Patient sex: M
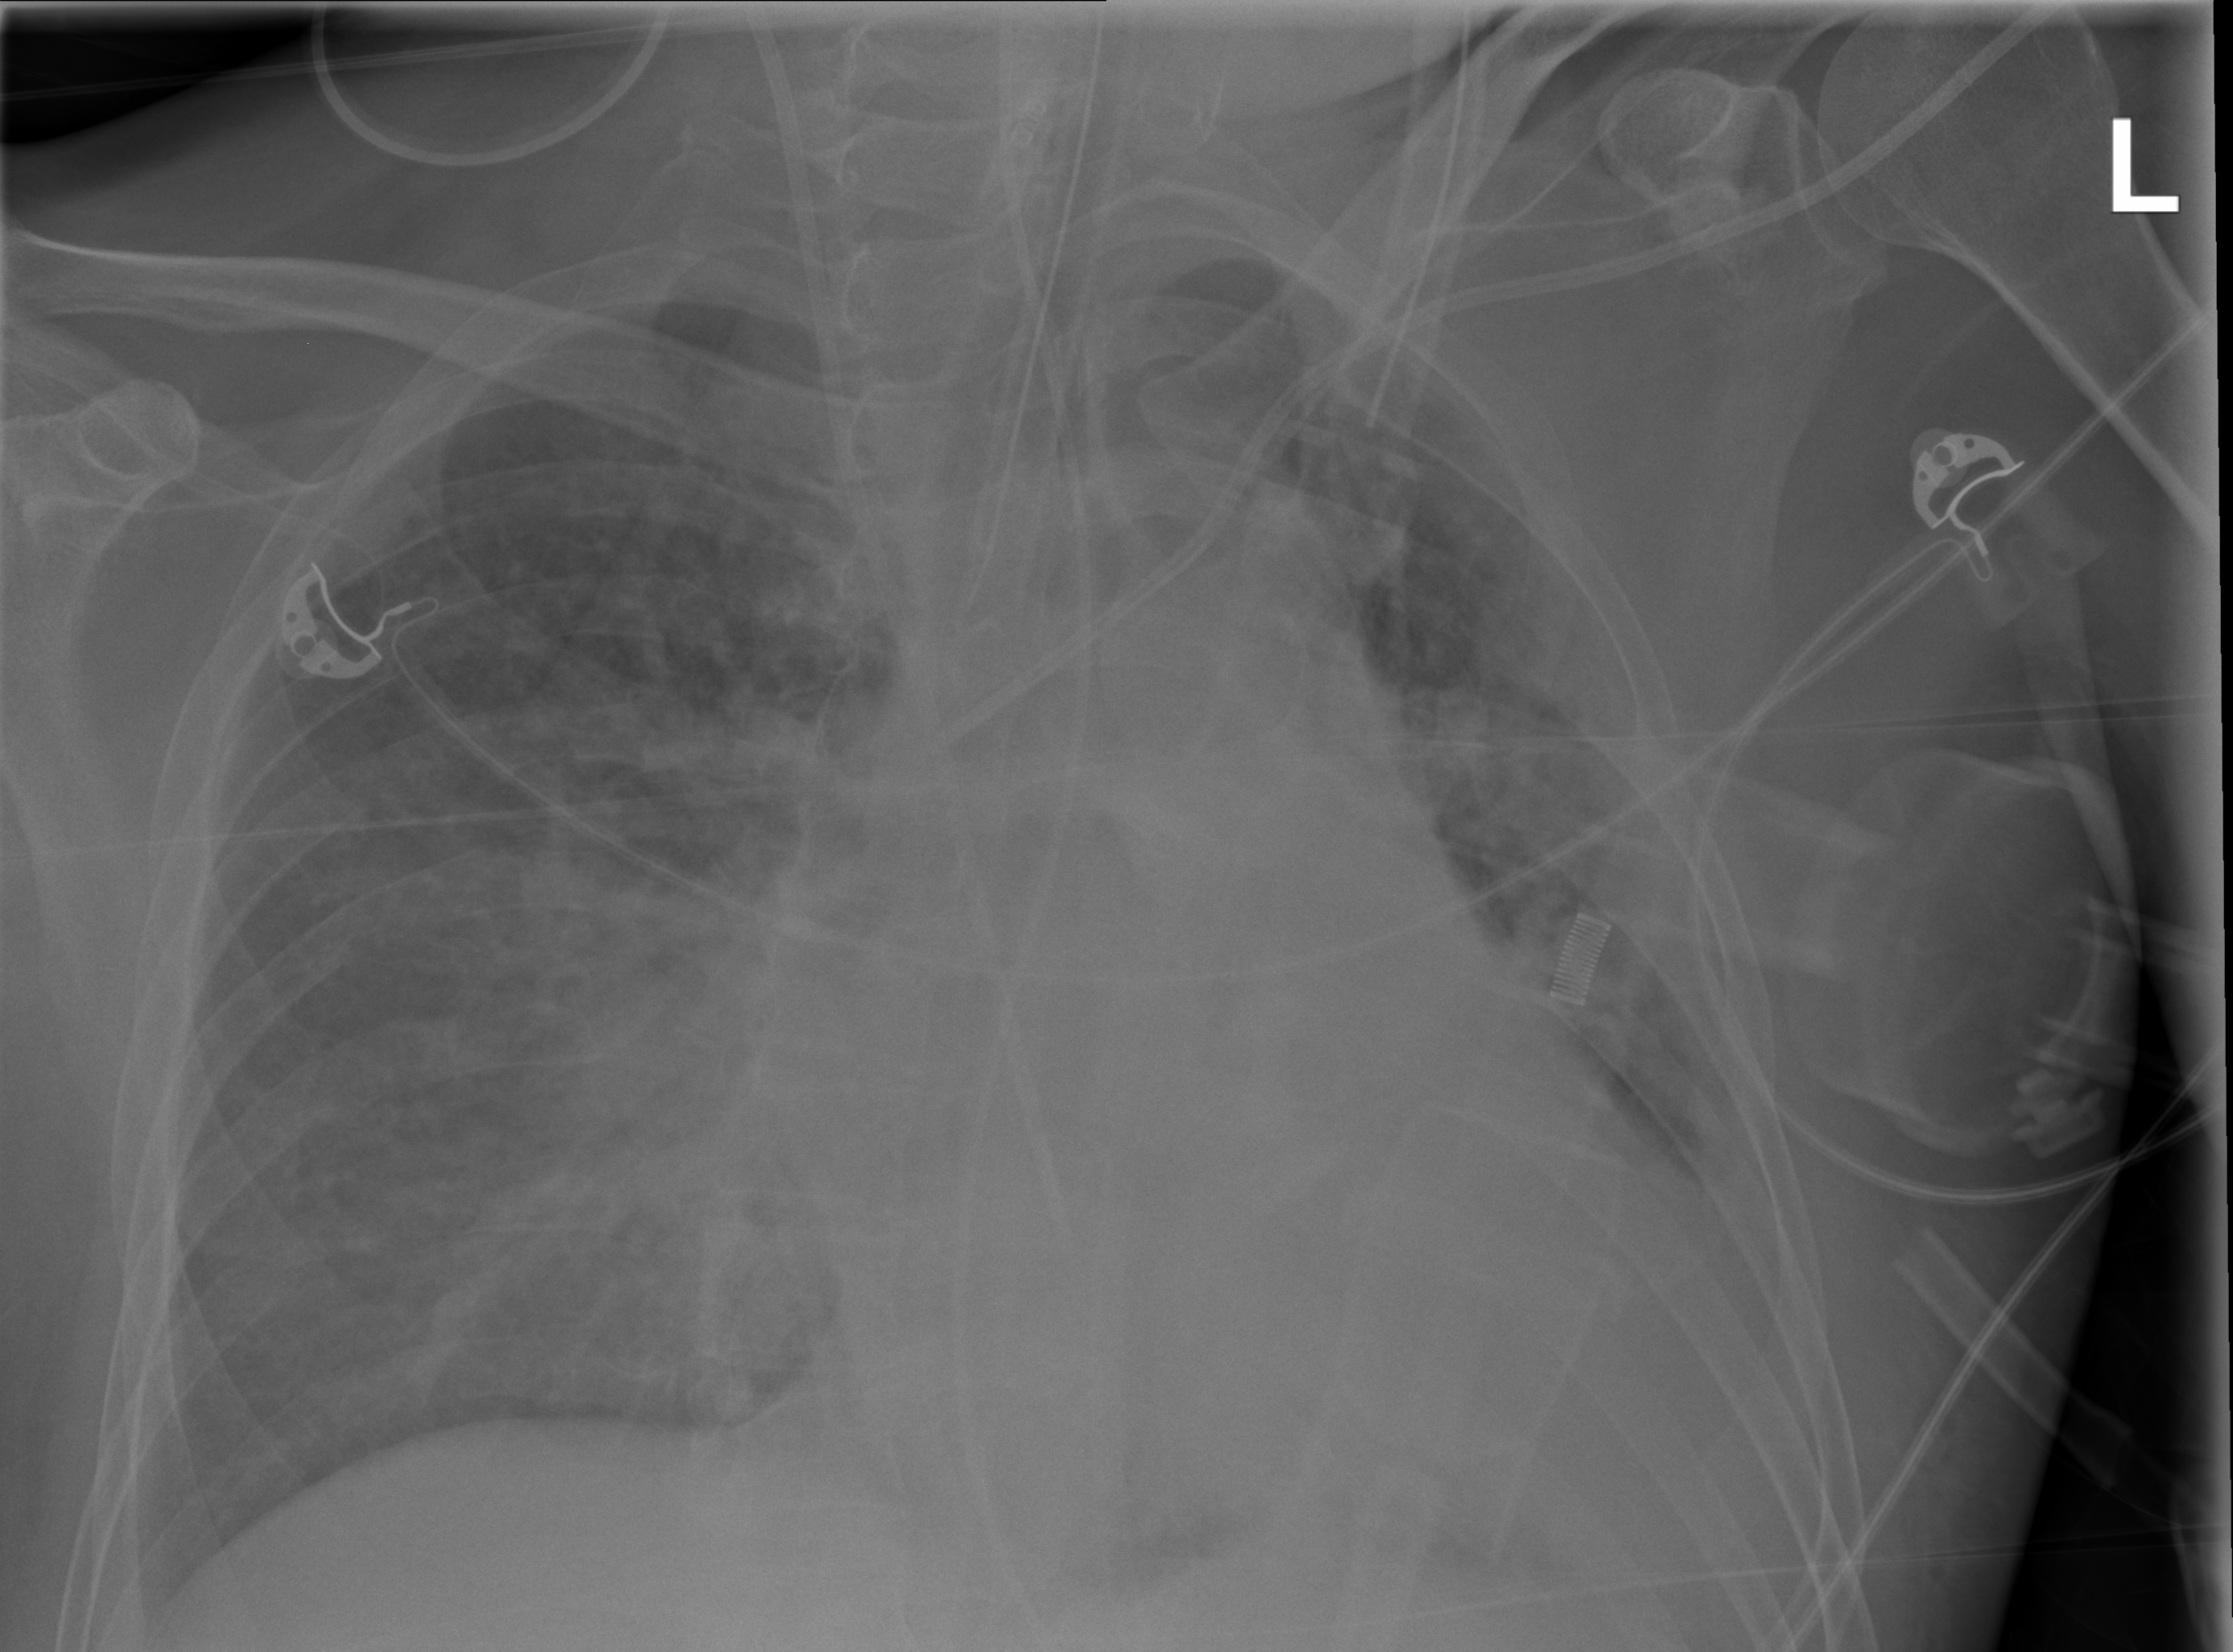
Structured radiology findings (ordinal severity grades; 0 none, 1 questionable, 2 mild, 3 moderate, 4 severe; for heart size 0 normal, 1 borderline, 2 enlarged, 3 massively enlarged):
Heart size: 0
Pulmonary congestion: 2
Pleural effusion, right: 0
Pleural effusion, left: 0
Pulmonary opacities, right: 3
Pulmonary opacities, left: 2
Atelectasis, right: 2
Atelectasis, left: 0